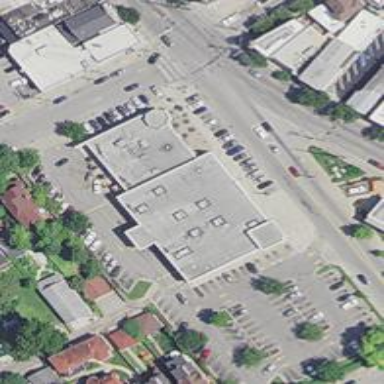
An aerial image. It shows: Pharmacy providing healthcare services.